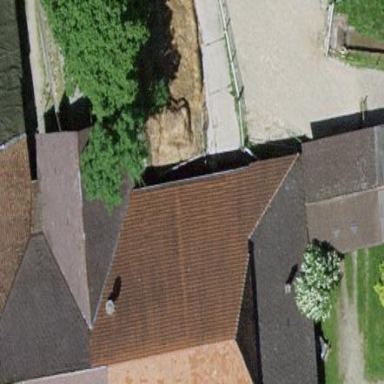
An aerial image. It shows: Farm building.